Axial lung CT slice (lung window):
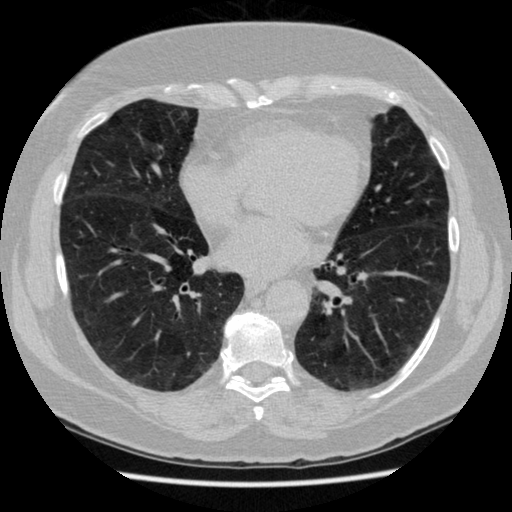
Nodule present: no